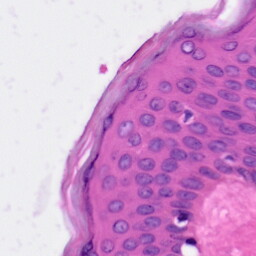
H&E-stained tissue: Skin